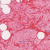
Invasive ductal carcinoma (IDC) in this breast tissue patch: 0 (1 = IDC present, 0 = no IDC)